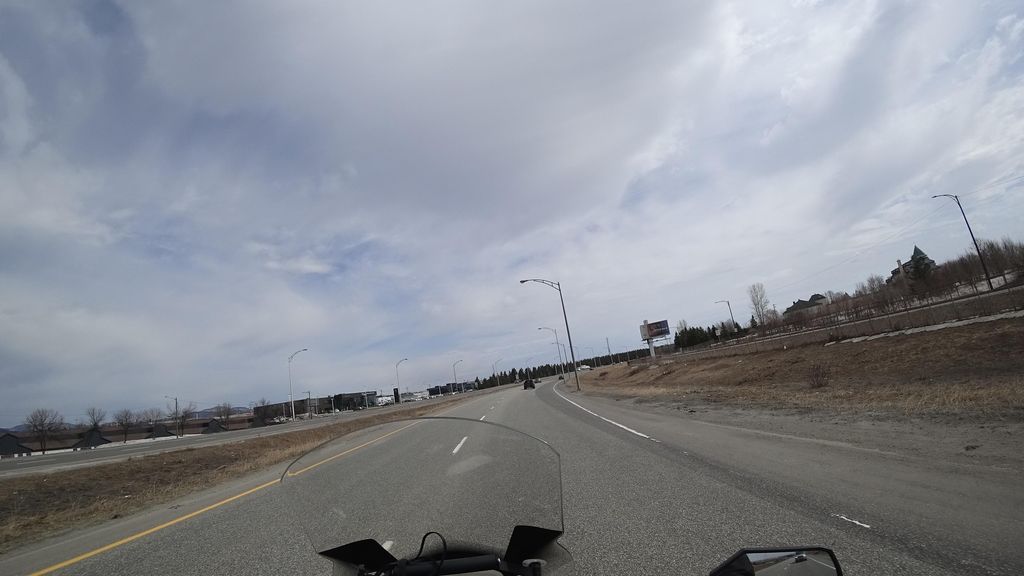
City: quebec_city